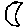
Label: moon